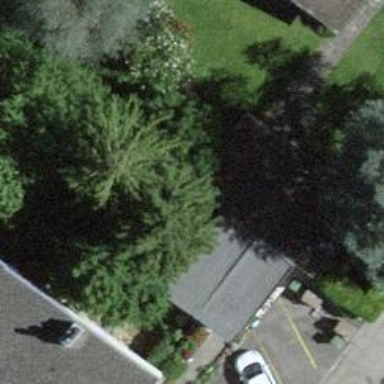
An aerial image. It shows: Shed building.